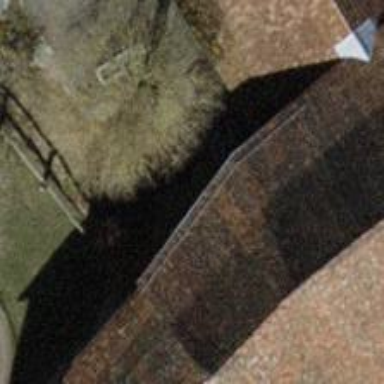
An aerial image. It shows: Asphalt footway that goes through building passage tunnel.